Interaction volume radius: 10 \u00c5
Interaction volume height: 50 \u00c5
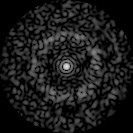
Disorder parameter: 0.8388